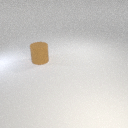
large brown rubber cylinder